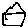
Label: house